Question: For a data frame (data) which has one columns as sulfate,
What is a difference between 'data[["sulfate"]]' and 'data[[colnames(data)=="sulfate"]]'?
'data["sulfate']' and 'data[colnames(data)=="sulfate"]' yields same valued result and have data frame class but 'data[["sulfate"]]' results into a numeric vector in my case but 'data[[colnames(data)=="sulfate"]]' turns out to be an error. Why?

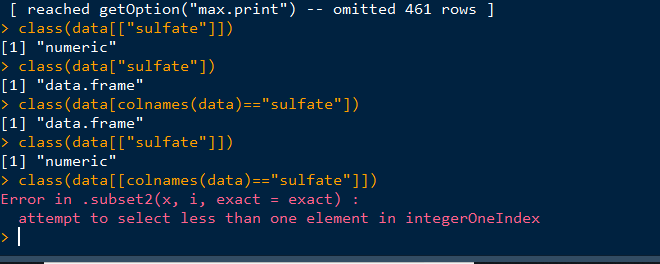
Answer: First - here are some ways to achieve what you are trying to achieve:
'''
data$sulfate
getElement(data, "sulfate")
'''
Next a short explanation why 'data[[colnames(data)=="sulfate"]]' does not work.
1) The expression within '[[' is 'colnames(data)=="sulfate"' which is a logical vector.
2) Function '[[' accepts a single element (because it's used to select a single element) or a numeric vector in which case it is used to select elements of a nested list. For example:
'''
a <- list(list(2,3), list(3,4))
> a[[c(2,1)]]
[1] 3
'''
The help page will have more information about how it works.
3) The 'data.frame' object in R is a list, you can confirm this by doing 'is.list(data)'. So the function '[[' works the same way.
Now what happens when you pass it a vector instead of a single number - it gets turned into a numeric representation of 0s and 1s. For example inspect 'as.numeric(colnames(data)=="sulfate"))'.
Then the subsetting '[[' encounters 0 entries and when you try to subset using a 0 it throws an error that you are attempting to select less than one element.
'''
data[[0]]
'''
Notice that the error is the same as when doing 'data[[colnames(data)=="sulfate"]]'